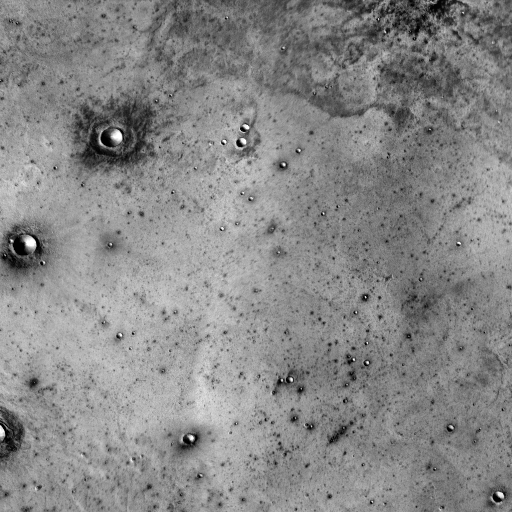
Crater classes present: Background, Other